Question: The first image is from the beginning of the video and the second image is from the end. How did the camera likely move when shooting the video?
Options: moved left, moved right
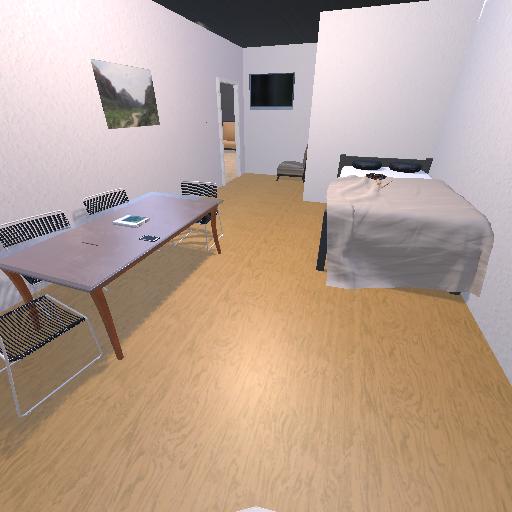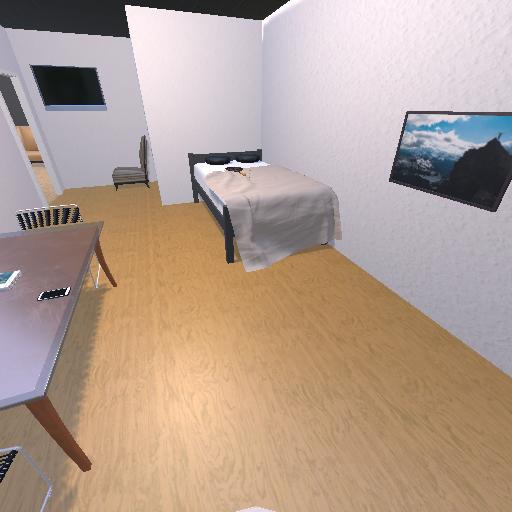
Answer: moved left